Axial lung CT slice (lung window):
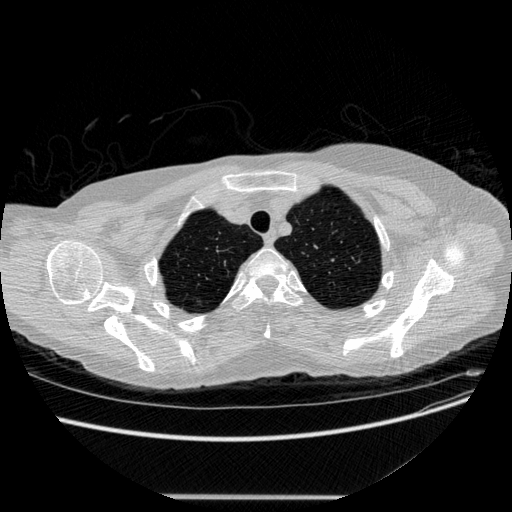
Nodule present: no